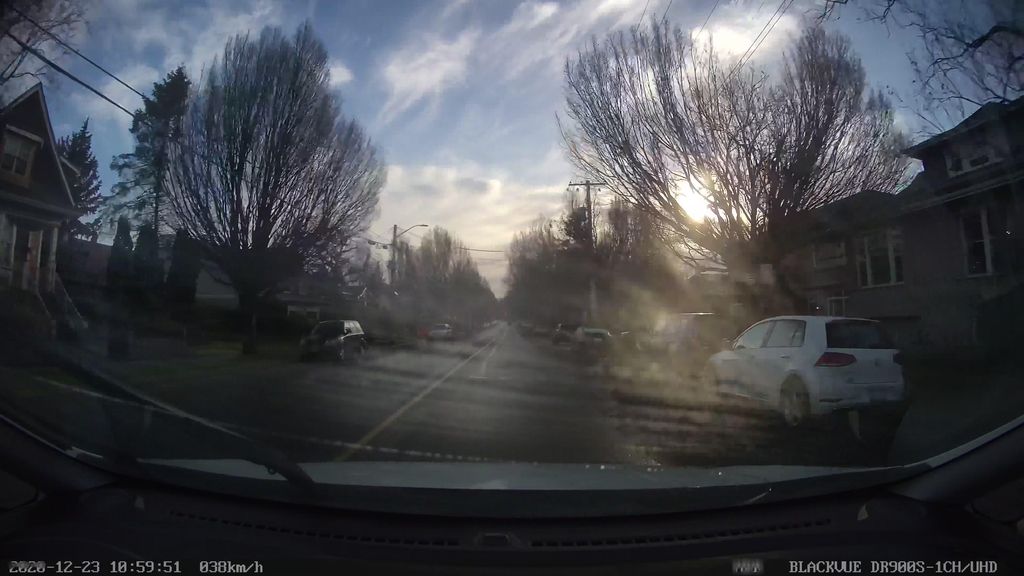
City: victoria